五年级 · 立体几何学
一些正方体如图堆放在墙角, 有（）个面总在外面。

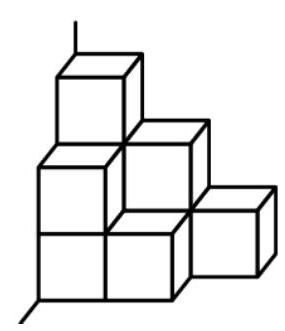
A. 14
B. 15
C. 16
D. 17

答案: C
解析: 解$\mathrm{C}$

【分析】根据一定的顺序，观察不同方向在外面的正方体有几个面。可以从上至下的顺序，逐层观察有哪个几面在外面, 然后求和即可。

【详解】从上至下, 逐层数有几个面在外面:

第一层: 3 个面;

第二层: 6 个面;

第三层: 7 个面。

$3+6+7$

$=9+7$

$=16$ (个)

故答案为: $\mathrm{C}$ 。

【点睛】本题主要考查正方体的特征及不同方向观察可以看到哪些面,关键要掌握正方体的基本特征。